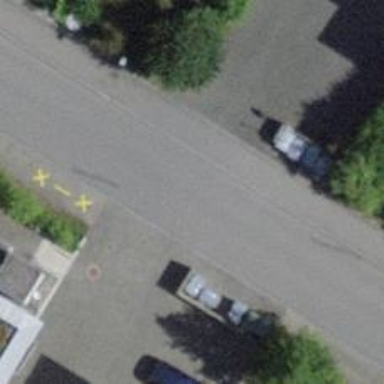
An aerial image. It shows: Unmarked road crossing.